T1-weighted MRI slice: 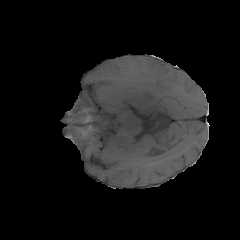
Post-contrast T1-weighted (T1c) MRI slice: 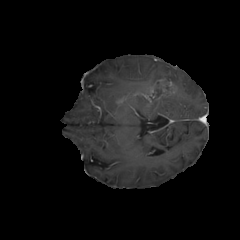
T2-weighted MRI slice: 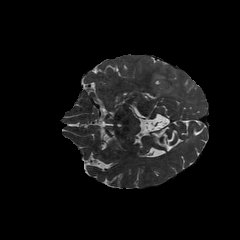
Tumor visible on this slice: yes